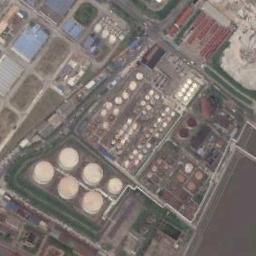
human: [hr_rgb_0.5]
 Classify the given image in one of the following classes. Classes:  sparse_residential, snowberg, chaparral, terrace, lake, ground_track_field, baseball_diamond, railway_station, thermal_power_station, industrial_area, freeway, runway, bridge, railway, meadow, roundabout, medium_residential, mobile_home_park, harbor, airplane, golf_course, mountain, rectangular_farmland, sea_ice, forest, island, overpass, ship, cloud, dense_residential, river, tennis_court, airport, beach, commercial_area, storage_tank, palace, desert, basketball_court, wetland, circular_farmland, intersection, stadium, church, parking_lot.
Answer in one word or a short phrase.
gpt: storage_tank